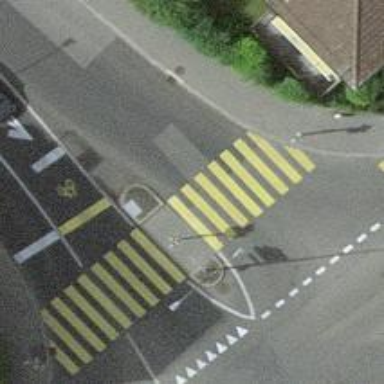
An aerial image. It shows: Road crossing with traffic signals and island.